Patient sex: M
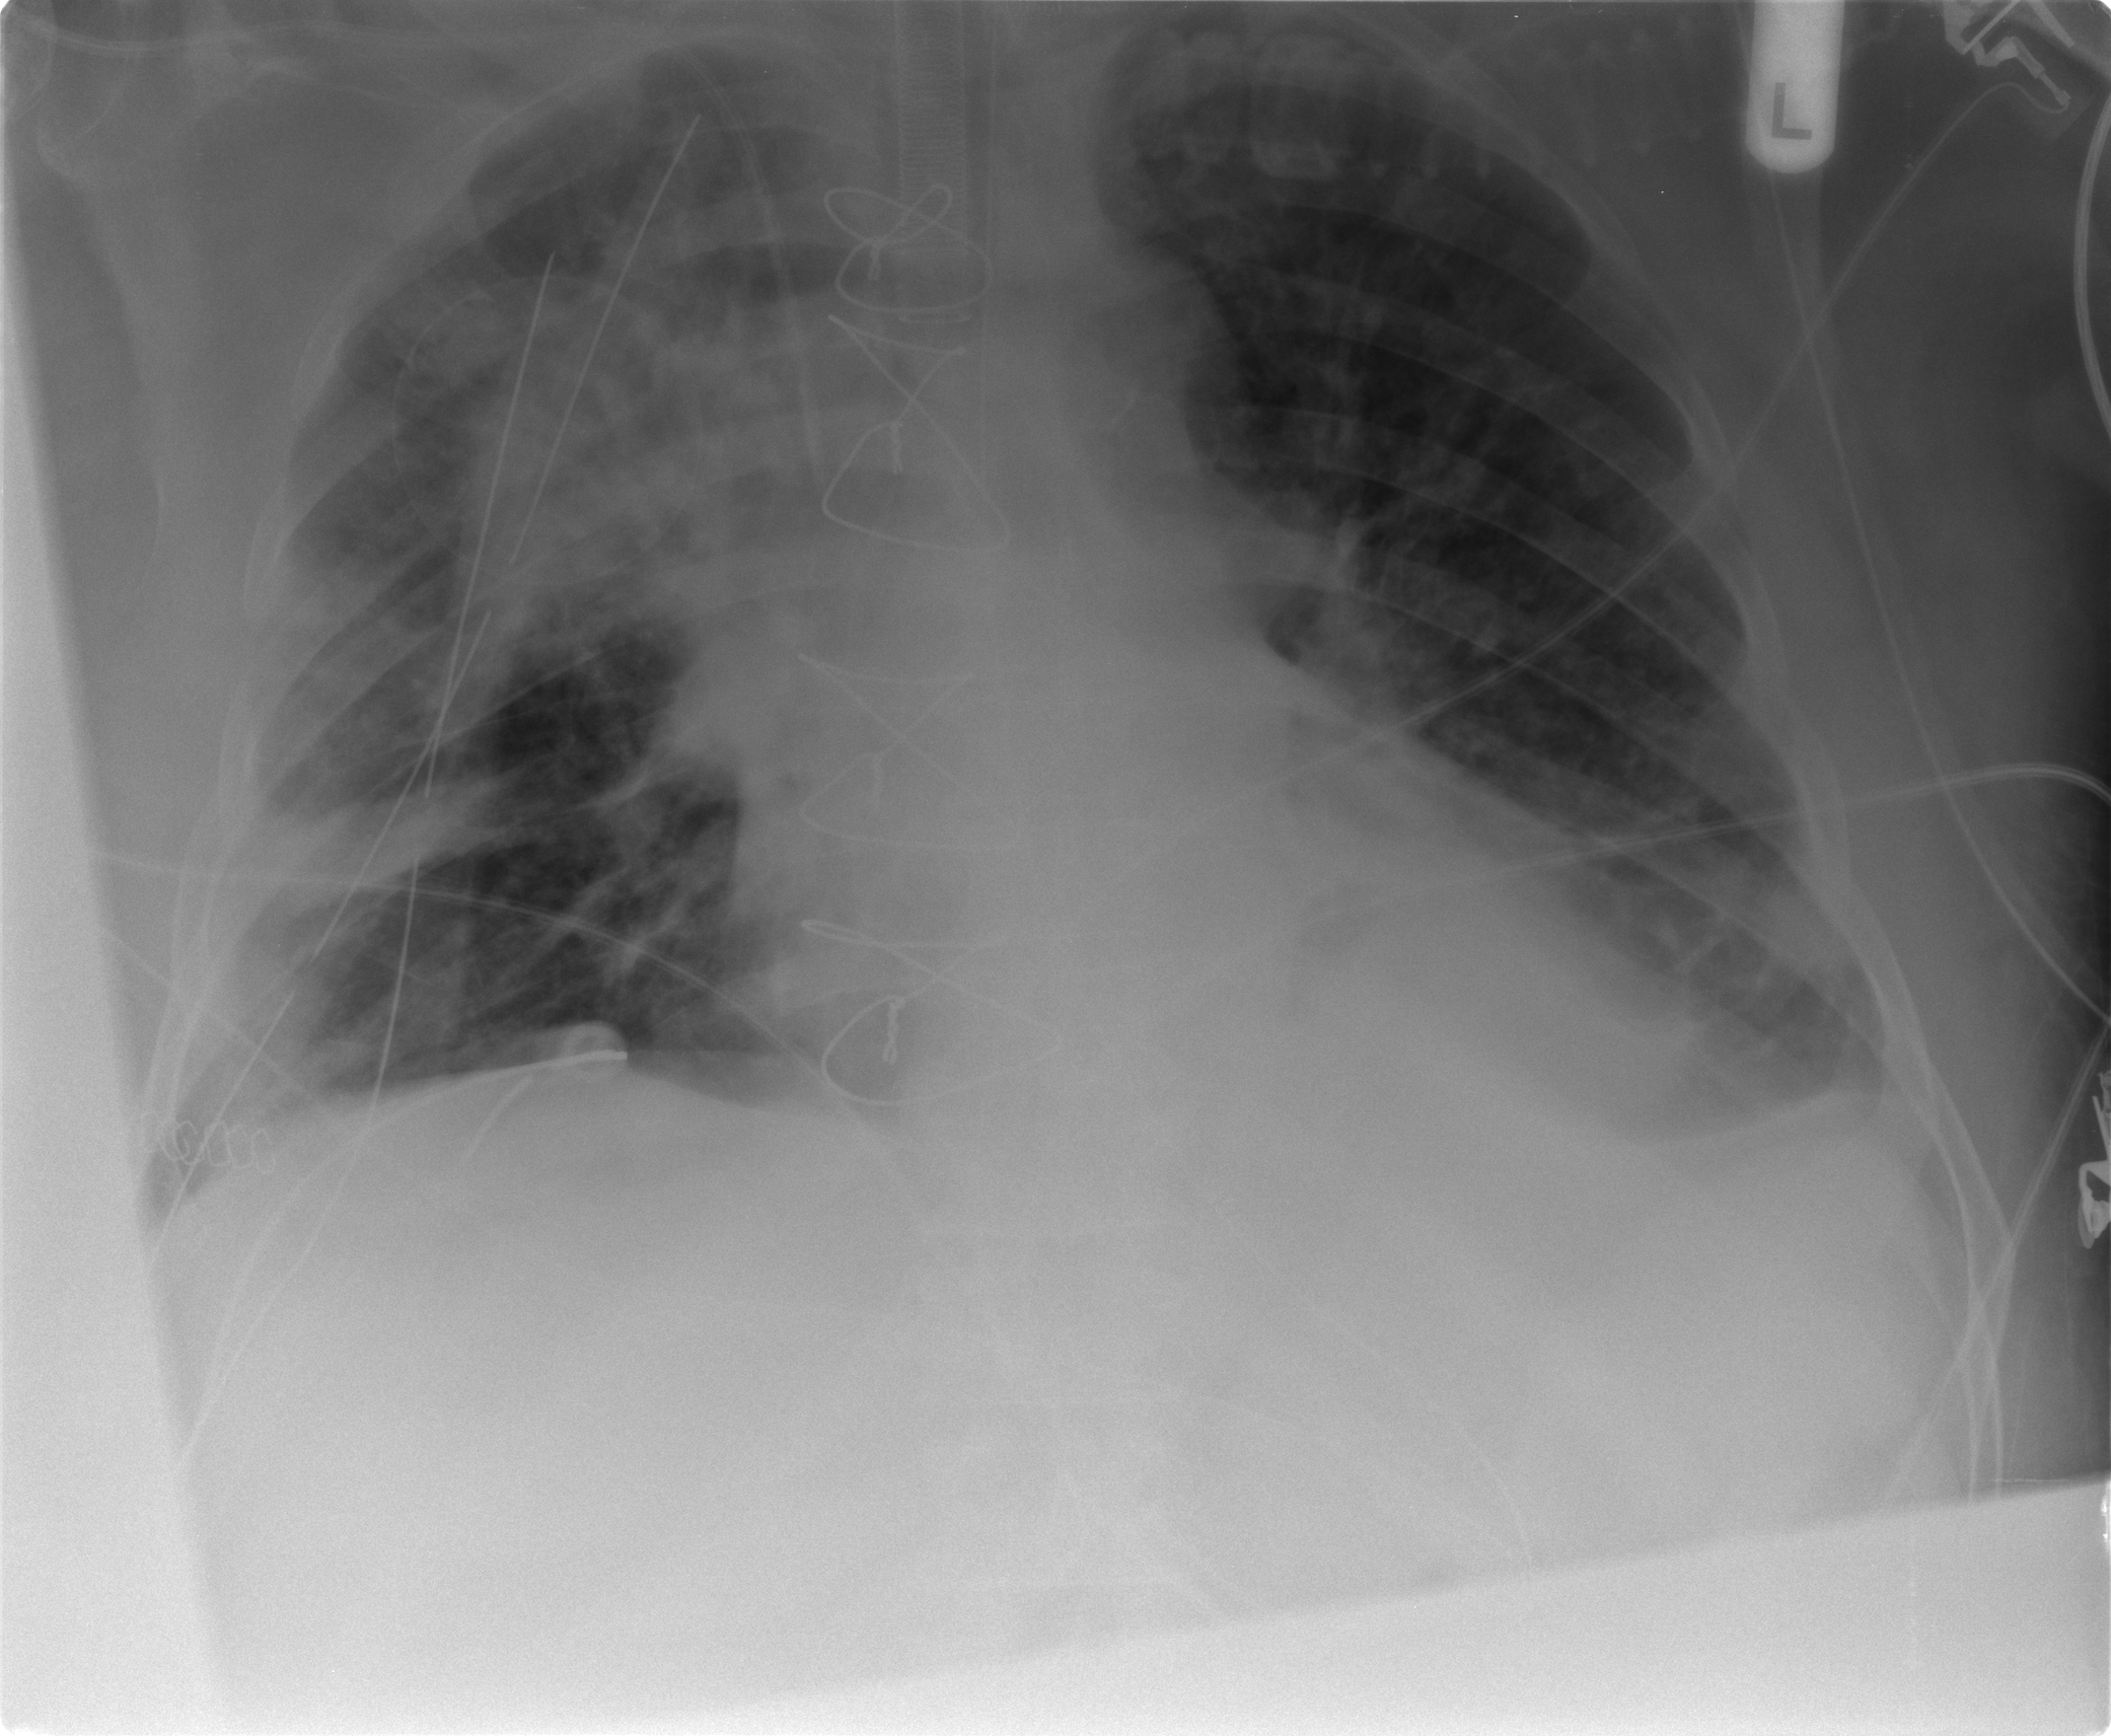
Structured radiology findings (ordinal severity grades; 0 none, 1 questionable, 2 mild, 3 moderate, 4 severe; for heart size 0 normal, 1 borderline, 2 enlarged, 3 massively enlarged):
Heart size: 2
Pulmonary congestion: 3
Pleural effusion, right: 2
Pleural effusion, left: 2
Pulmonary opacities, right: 3
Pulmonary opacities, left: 2
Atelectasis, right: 3
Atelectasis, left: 2